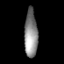
Tissue: prostate
Cell type: T cells
Senescence score: 0.7307
Nuclear area (px): 612
Mean DAPI intensity: 138.807